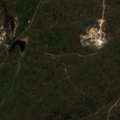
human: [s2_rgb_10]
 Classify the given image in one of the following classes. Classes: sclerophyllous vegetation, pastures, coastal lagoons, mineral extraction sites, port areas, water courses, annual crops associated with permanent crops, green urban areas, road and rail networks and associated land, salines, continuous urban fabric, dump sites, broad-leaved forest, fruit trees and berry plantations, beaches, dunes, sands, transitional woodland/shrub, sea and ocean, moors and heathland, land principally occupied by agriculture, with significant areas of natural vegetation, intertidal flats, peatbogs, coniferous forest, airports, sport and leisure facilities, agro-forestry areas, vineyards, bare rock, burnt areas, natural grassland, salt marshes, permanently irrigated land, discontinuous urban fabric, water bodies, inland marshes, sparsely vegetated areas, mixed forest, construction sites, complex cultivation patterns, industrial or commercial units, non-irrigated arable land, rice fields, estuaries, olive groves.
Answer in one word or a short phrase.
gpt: pastures, agro-forestry areas, broad-leaved forest